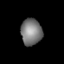
Tissue: lung
Cell type: T cells
Senescence score: 0.1688
Nuclear area (px): 547
Mean DAPI intensity: 121.687